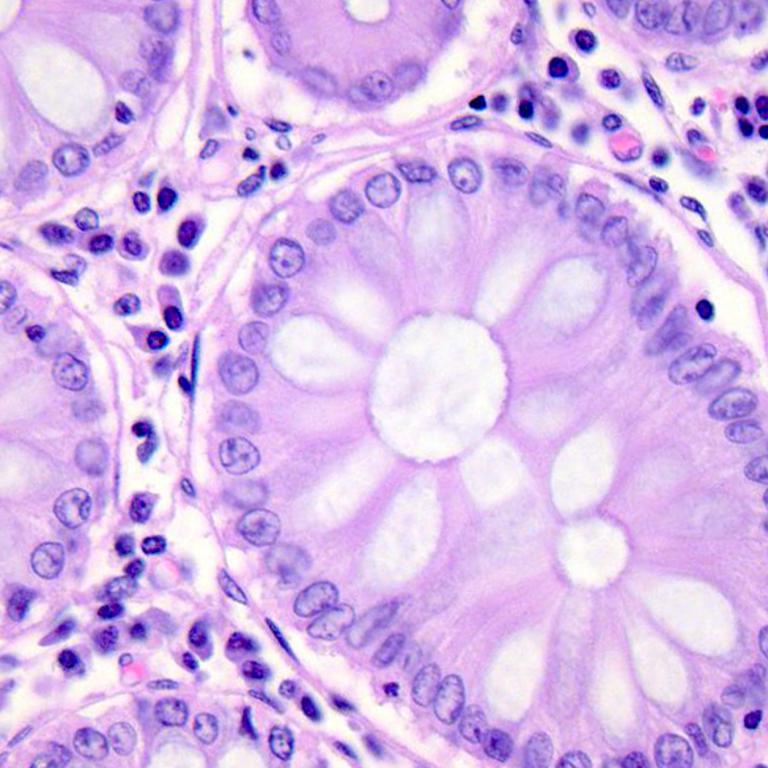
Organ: colon
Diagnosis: benign